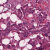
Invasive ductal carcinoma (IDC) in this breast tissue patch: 1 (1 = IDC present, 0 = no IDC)